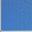
Piece: xx